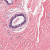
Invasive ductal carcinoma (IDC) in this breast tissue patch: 0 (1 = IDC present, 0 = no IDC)